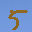
Label: 5